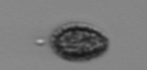
Label: Pseudochattonella_farcimen